Question: I am coming from C++ background and would like to have some thoughts from C# (.NET) experts on the problem statement below, I am open to solution approaches but requirements are frozen.
1. To have a system that provides automatic cleaning of dependent objects as soon as the owning objects are deleted (bit different from what GC provides explained below.)
2. Dependent objects may have other references other than its owning object, but as soon as owning object is deleted the dependent objects needs to go
3. To be able to replace the other outstanding references with stub object (placeholder) references as the actual object no longer exit
4. The system needs to be object agnostic and should be able to detect references or replace them with stubs for any object inherited from System.Object (.net)
Dependent Object: An object that always needs an owner, but may be referenced by other objects as well. The Life cycle of dependent object will however be owned by owning object. If the owning object is deleted the dependent object must be deleted.
Stub objects These are the objects that represents the reference that got deleted.
To be able to support the functional requirements we need a system that will automatically clean up the dependent objects who's owner are deleted and then it would replace other references with the stub to indicate that the object it was holding has been deleted or unloaded,
To explain this with a simple example
1. Time T1 - Lets say we create a Line object. Since creating a line needs a start and end point it created 2 Point (Pt1 and Pt2) objects. The Point objects are marked as Dependent objects and Line Object is the Owner. So at any point of time if we delete Line it should go and delete Pt1 and Pt2.
2. Time T2: We create two new points Pt3 and Pt4 (these are now independent objects)
3. Time T3: We create a Curve object which is referencing (Pt2, Pt3 and Pt4). Here the Pt2's lifecycle is controled by Line object.
4. Time T4: We delete the Line object from graphics, now as a requirement this operation must go and delete Pt1 and Pt2 as they were create by Line and Line object has been deleted.
5. Time T5: Since curve was also referencing Pt2 hence now its geometric computation is incomplete and will be made to reference to a stub object. The Curve object will be marked as broken so that in future point of time we can edit it to refer to new point.

The key issues in having this system is that because deleting is controlled by .NET system, we do not have control over it. Any thought how this can be achieved in C# or .NET (In C++ we have complete control over memory management so it possible to determine active references from a pointer before we delete it and remove or replace them in memory).
I understand the Garbage Collector has its own tremendous benefits, but this is critical requirements which we need to support in .NET based C# model as well.
Any thought, suggestions are appreciated.
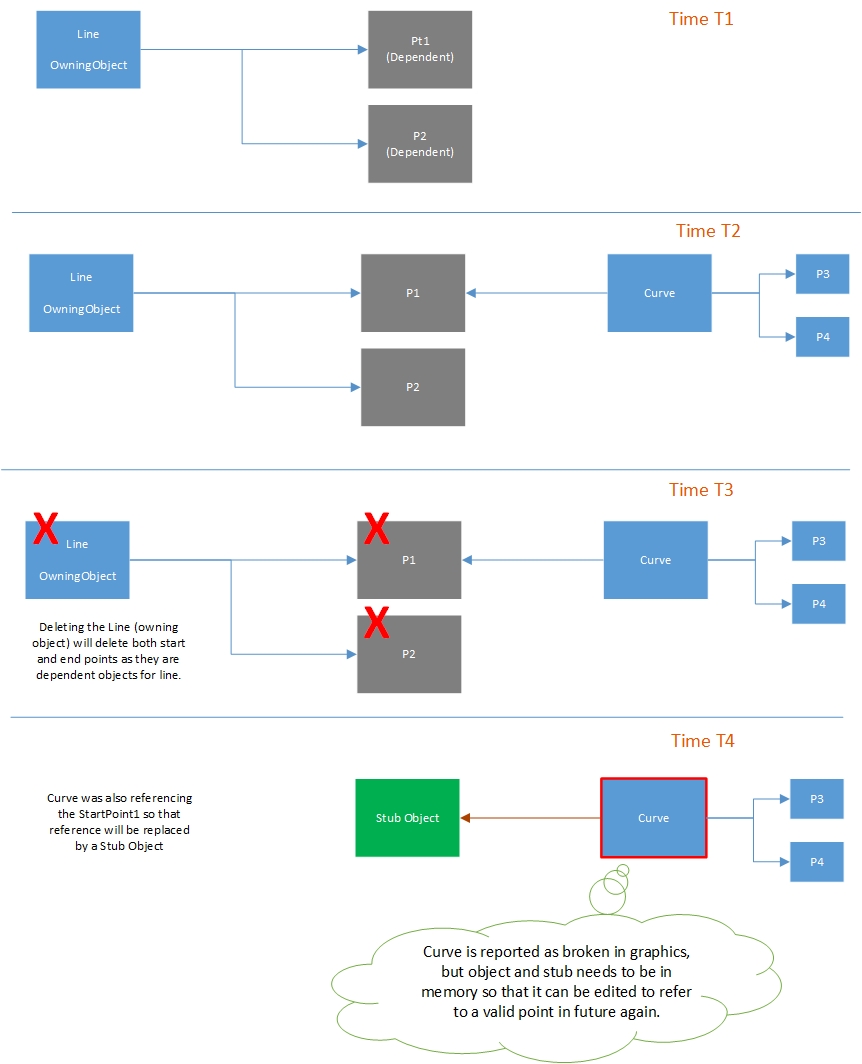
Answer: In general you can't control the deallocation of memory in C#. As suggested by Ameya, what you can do is have a "dirty" flag.
> Yes I thought about the Dirty field approach, but as i have said this needs to be managed by system level. If an object is marked as Dirty other objects
Note that in .NET there are plenty of classes that do exactly this: many 'IDisposable' classes (the ones that inherit from 'Stream' especially!) When 'Dispose()'d, theiy set a 'disposed' flag to 'true', and in properties/methods they do a 'if (disposed) throw ObjectDisposedException()'. In your case you shouldn't do this, you should simply 'return;' or 'return (some default value)';
'''
public class ObjectWithReferences : IDisposable
{
private List<ObjectWithReferences> childs;
protected readonly ObjectWithReferences Parent;
public bool IsDisposed { get; private set; }
protected ObjectWithReferences(ObjectWithReferences parent)
{
Parent = parent;
if (parent != null)
{
parent.AddChild(this);
}
}
private void AddChild(ObjectWithReferences child)
{
if (IsDisposed)
{
child.Dispose();
return;
}
if (childs == null)
{
childs = new List<ObjectWithReferences>();
}
childs.Add(child);
}
private void DisposeChilds()
{
if (childs == null)
{
return;
}
foreach (ObjectWithReferences child in childs)
{
if (!child.IsDisposed)
{
child.Dispose();
}
}
childs = null;
}
public void Dispose()
{
if (!IsDisposed)
{
try
{
Dispose(true);
}
finally
{
try
{
DisposeChilds();
}
finally
{
IsDisposed = true;
GC.SuppressFinalize(this);
}
}
}
}
~ObjectWithReferences()
{
if (!IsDisposed)
{
try
{
Dispose(false);
}
finally
{
try
{
DisposeChilds();
}
finally
{
IsDisposed = true;
}
}
}
}
protected virtual void Dispose(bool disposing)
{
// Does nothing, not necessary to call!
}
}
'''
Example of use:
'''
public class ExampleRoot : ObjectWithReferences
{
public ExampleRoot() : base(null)
{
}
public void Foo()
{
if (IsDisposed)
{
return;
}
// Do Foo things
}
public void CreateChild()
{
if (IsDisposed)
{
return;
}
// Auto-adds itself!
var child = new ExampleChild(this);
}
}
public class ExampleChild : ObjectWithReferences
{
private byte[] BigBuffer = new byte[<PHONE>];
public ExampleChild(ExampleRoot parent) : base(parent)
{
}
protected override void Dispose(bool disposing)
{
// The ExampleChild object has a very long possible lifetime,
// because it will live even in the IsDisposed == true state,
// so it is better to free even managed resources.
BigBuffer = null;
}
}
'''
The code is quite simple/clear... There are two example classes (a 'Root' and a 'Child'). The basic idea is a "special" object, 'ObjectWithReferences' that keeps the references of its childs. It is 'IDisposable', and when 'Dispose()' is called (or when it is finalized) it 'Dispose()' all its child objects. You can inherit from this object with your classes. Everyone of your methods/properties should always check the 'IsDisposed' property to see if the object has been disposed. If it has been disposed, they should do nothing and return default values (0, 'null', 'string.Empty', ...). Note that if one of this objects keeps references to big managed objects (arrays for example), contrary to suggested .NET guidelines, it should 'null' these references to let the GC collect them.
Note that it is the constructor that adds the object that is being built to its parent!